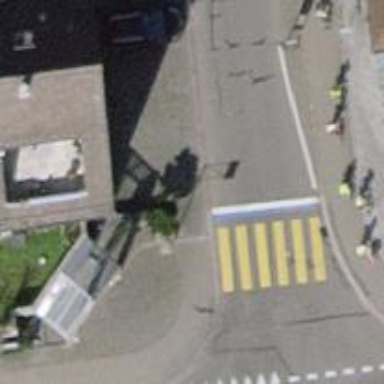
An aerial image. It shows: Kerb serving as barrier.